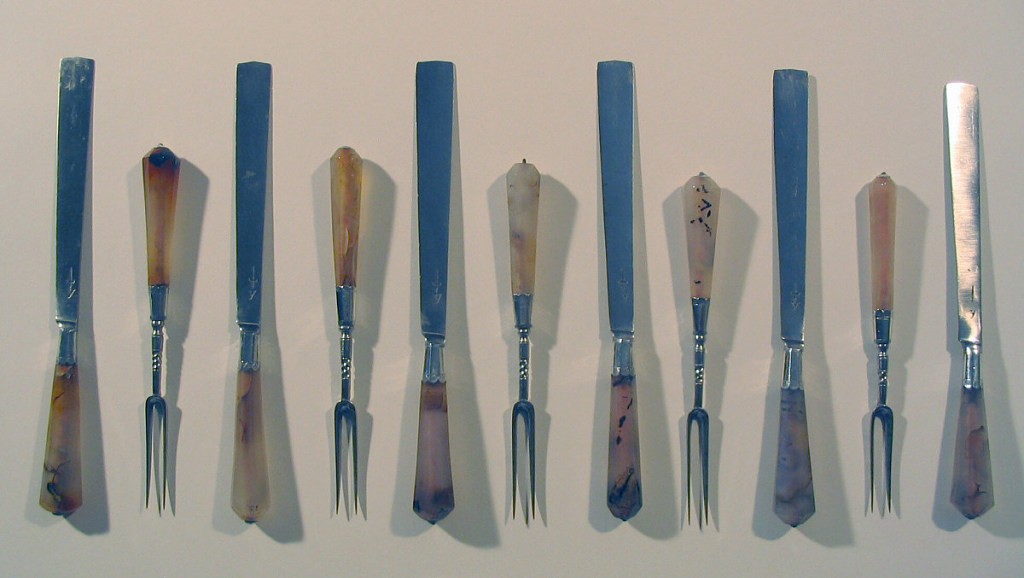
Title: Fork with Eight-Paneled Agate Handle
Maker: William Boswell, active London, late 17th century.
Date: late 17th century
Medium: steel, silver, agate
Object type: fork
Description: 1957-29-3,4: knife (a-f): Eight-panelled agate haft with scallo...;     1957-29-3-a: One of a set of six knives (1957-29-3-a-f). Each k...;     1957-29-3-b: One of a set of six knives (1957-29-3-a-f). Each k...;     1957-29-3-c: One of a set of six knives (1957-29-3-a-f). Each k...;     1957-29-3-d: One of a set of six knives (1957-29-3-a-f). Each k...;     1957-29-3-e: One of a set of six knives (1957-29-3-a-f). Each k...;     1957-29-3-f: One of a set of six knives (1957-29-3-a-f). Each k...;     1957-29-4-a: One of a set of five forks (1957-29-4-a-e). Each f...;     1957-29-4-b: One of a set of five forks (1957-29-4-a-e). Each f...;     1957-29-4-c: One of a set of five forks (1957-29-4-a-e). Each f...;     1957-29-4-d: One of a set of five forks (1957-29-4-a-e). Each f...;     1957-29-4-e: One of a set of five forks (1957-29-4-a-e). Each f...